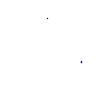
Particle: proton